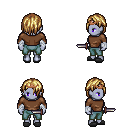
a pixel art fantasy rpg character, female body template, dark elf, purple skin, brown long-sleeve shirt, teal pants, blonde bangs hairstyle, bronze tiara, white cloth bandages, gray slippers, dagger, four views (front, back, left, right), 2x2 character sprite sheet, small pixel art, hard edges, no anti-aliasing